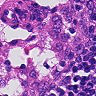
Metastatic tissue present: no